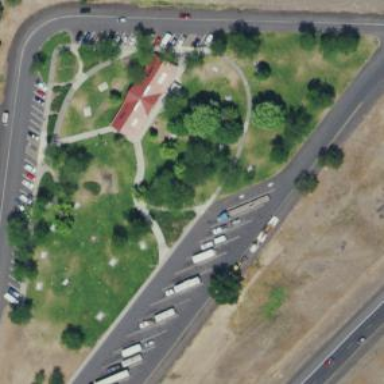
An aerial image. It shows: Asphalt road leading to rest area.